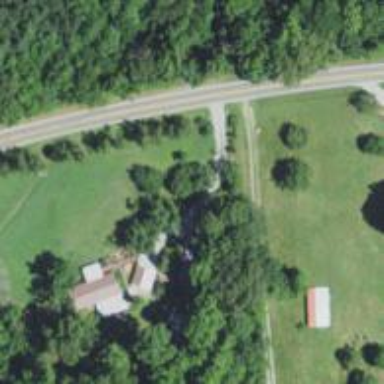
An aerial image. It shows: Driveway.